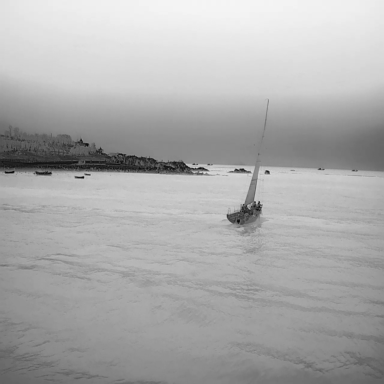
There are nine objects shown in the infrared image, including a sailboat, and eight bulk_carriers.